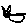
Label: cat